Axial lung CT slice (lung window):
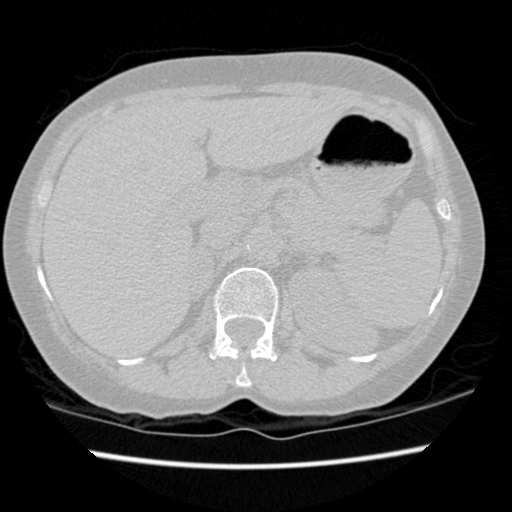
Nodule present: no